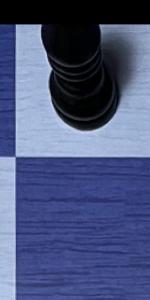
Label: Empty